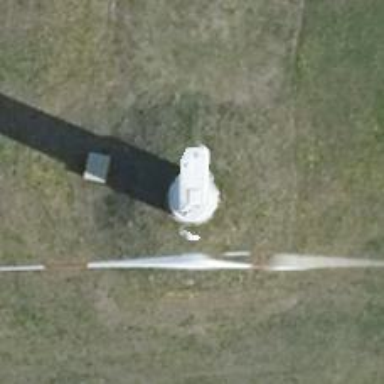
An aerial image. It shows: Wind generator using wind turbines of horizontal axis.